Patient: sex M, age 61
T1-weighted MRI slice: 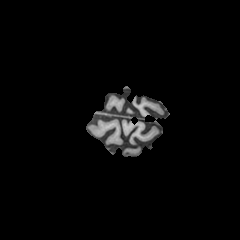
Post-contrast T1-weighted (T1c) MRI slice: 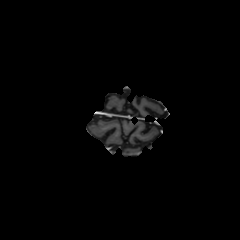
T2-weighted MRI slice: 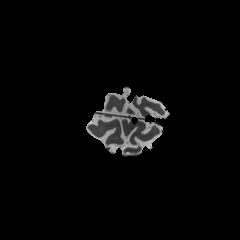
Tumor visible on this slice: no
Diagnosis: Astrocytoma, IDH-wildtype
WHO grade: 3